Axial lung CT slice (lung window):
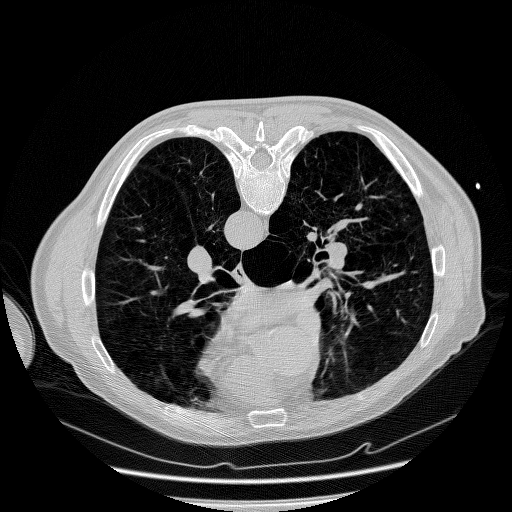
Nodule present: no